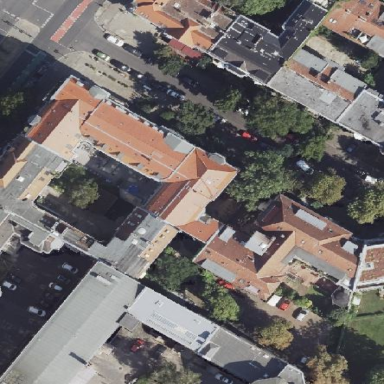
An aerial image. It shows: Hipped roof on apartment building.